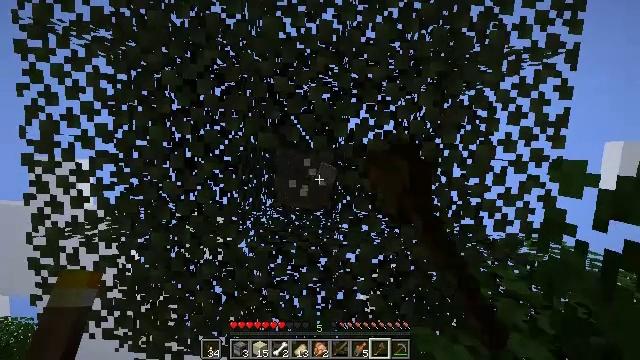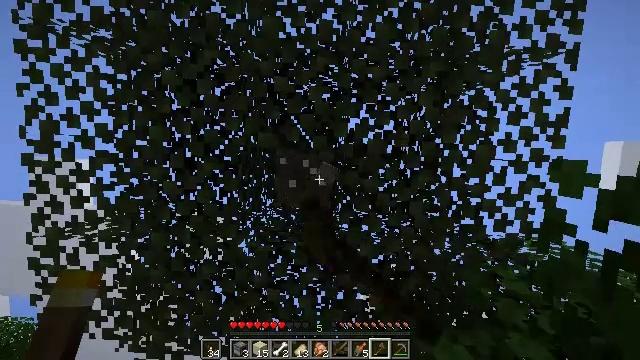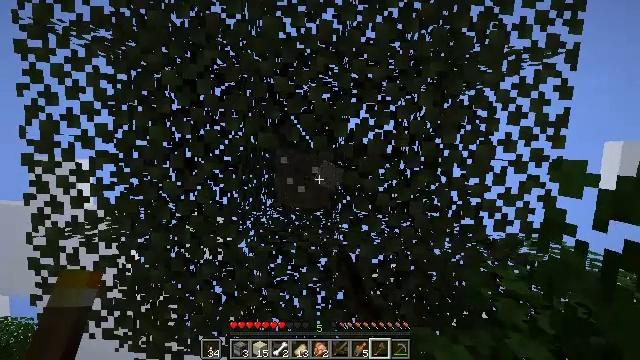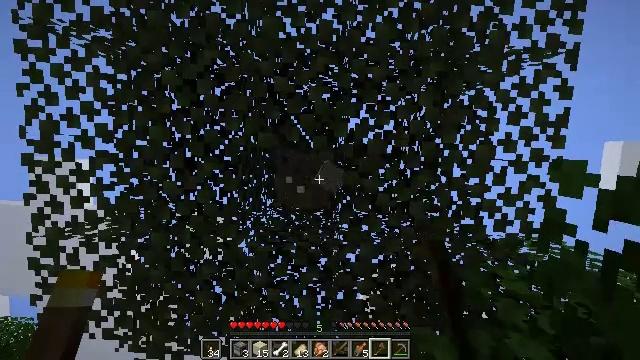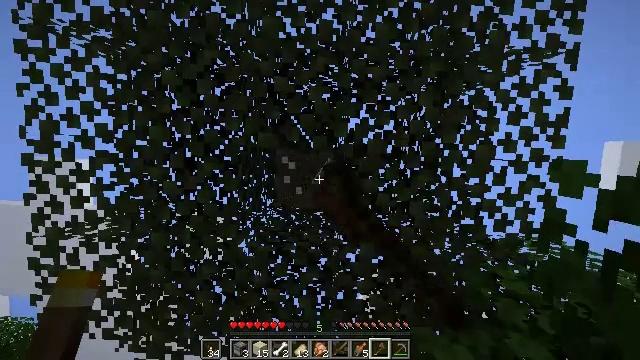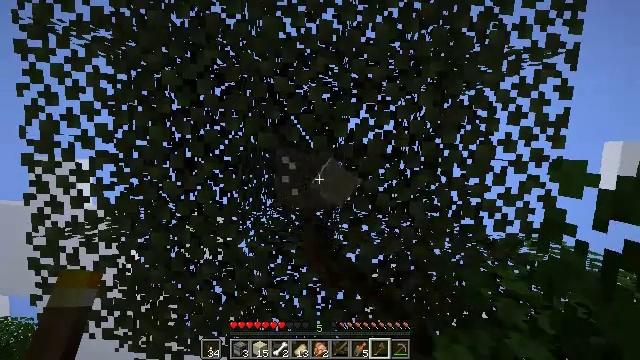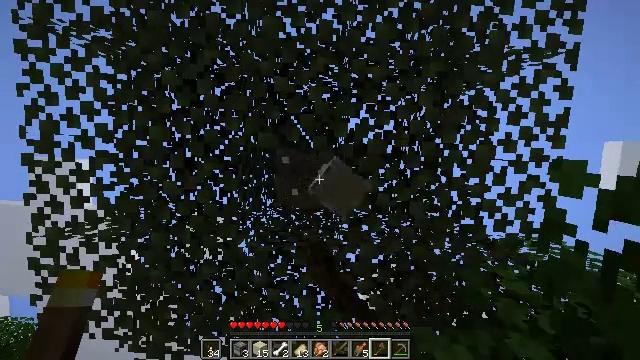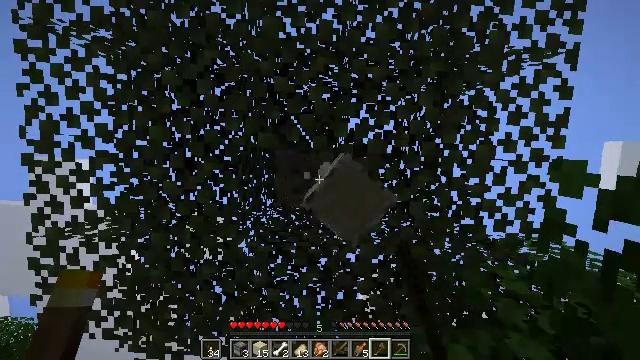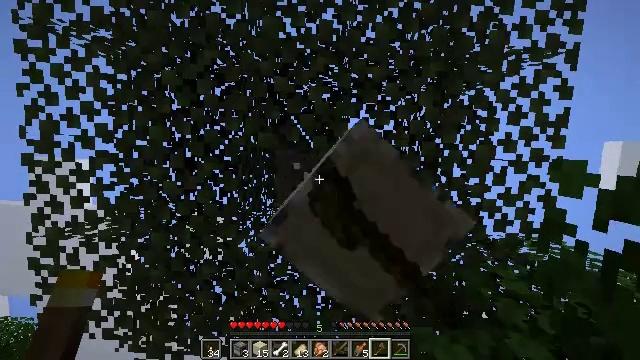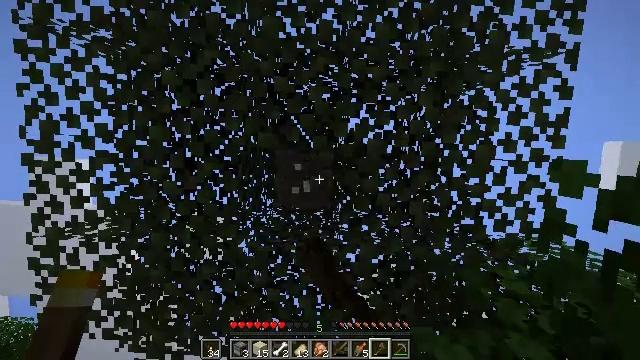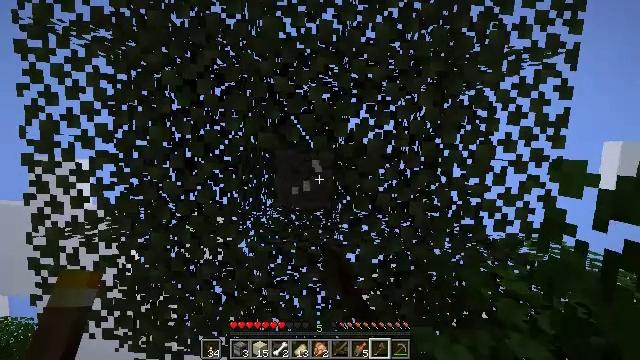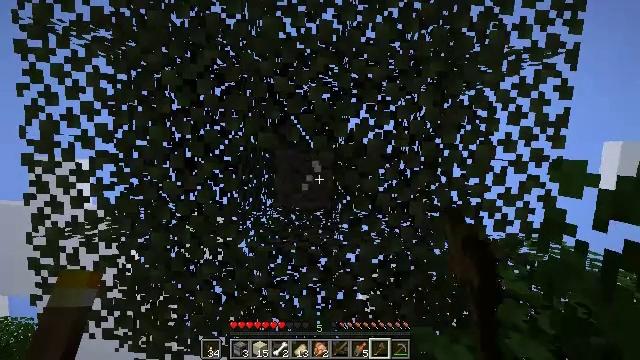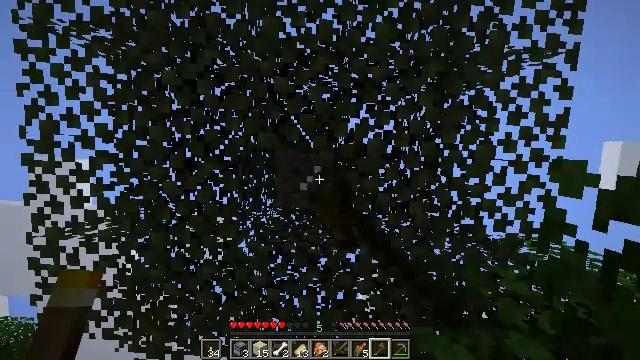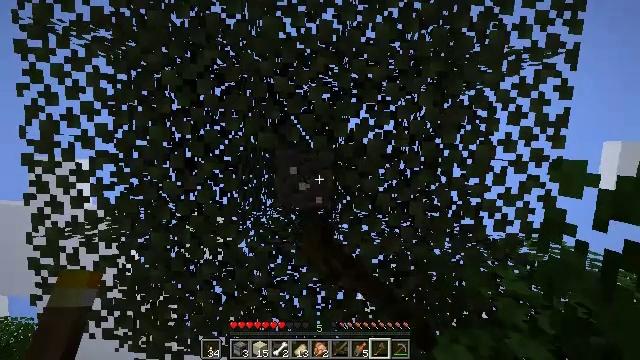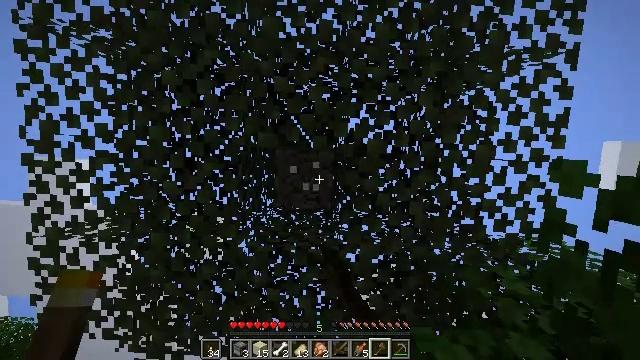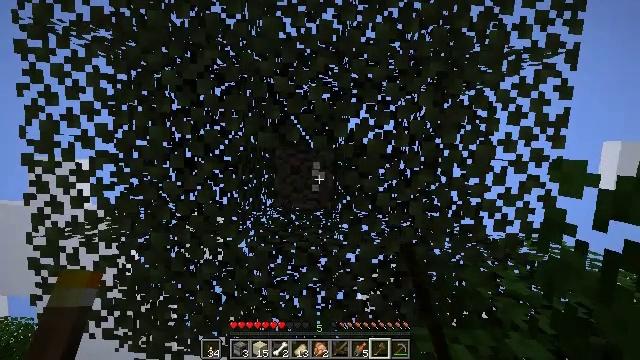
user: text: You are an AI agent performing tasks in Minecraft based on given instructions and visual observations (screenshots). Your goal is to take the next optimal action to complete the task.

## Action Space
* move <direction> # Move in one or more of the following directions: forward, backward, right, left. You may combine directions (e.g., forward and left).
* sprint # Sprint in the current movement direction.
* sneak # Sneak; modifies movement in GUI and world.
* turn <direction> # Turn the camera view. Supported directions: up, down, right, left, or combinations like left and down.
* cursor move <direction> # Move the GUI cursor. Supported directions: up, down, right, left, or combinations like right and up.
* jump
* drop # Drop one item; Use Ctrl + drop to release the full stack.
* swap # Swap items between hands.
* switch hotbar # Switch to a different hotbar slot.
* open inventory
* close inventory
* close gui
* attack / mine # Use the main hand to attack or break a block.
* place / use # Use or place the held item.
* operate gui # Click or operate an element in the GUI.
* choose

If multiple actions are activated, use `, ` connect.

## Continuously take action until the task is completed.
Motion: motion action
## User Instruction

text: Use your axe to get birch logs.
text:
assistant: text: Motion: attack / mine
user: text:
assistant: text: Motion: attack / mine
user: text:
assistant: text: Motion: attack / mine
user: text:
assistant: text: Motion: attack / mine
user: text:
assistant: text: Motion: attack / mine
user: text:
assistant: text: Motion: attack / mine
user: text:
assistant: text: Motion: attack / mine
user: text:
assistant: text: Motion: attack / mine
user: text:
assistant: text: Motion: attack / mine
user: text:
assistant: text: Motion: attack / mine
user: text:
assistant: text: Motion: attack / mine
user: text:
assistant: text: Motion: attack / mine
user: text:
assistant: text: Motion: attack / mine
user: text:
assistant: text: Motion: attack / mine
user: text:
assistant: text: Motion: attack / mine
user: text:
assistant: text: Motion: attack / mine
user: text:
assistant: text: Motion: attack / mine
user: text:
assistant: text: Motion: attack / mine
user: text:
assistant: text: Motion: attack / mine
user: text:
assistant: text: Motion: attack / mine
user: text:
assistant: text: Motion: attack / mine
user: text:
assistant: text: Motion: attack / mine
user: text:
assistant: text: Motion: attack / mine
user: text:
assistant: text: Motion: attack / mine
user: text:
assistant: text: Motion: attack / mine